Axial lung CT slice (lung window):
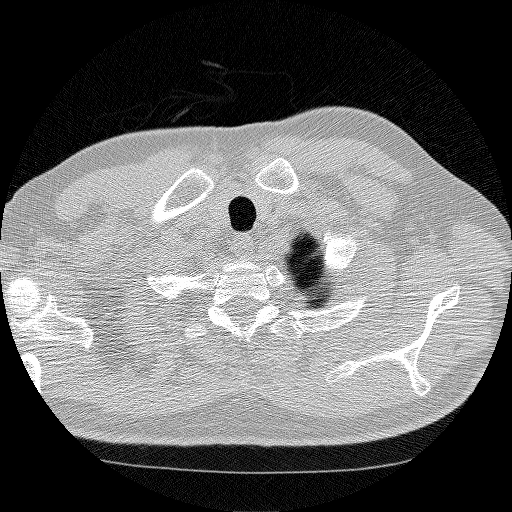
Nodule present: no